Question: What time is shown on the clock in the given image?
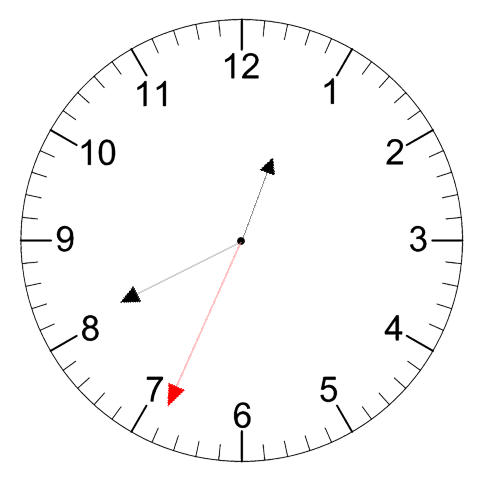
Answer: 12:40:34